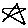
Label: star